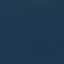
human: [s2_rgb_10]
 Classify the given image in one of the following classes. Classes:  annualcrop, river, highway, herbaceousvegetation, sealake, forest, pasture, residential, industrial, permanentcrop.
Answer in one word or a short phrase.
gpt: SeaLake